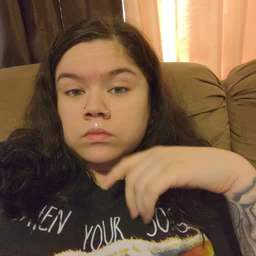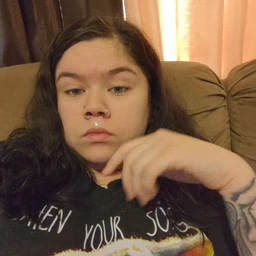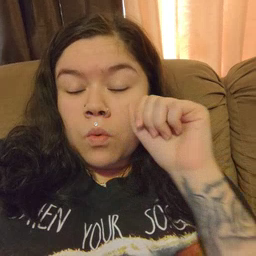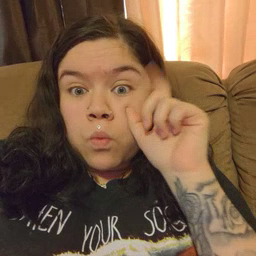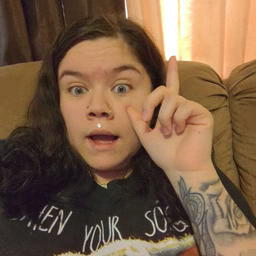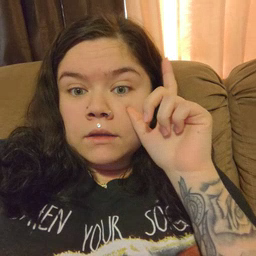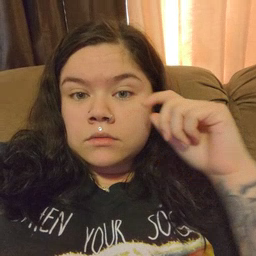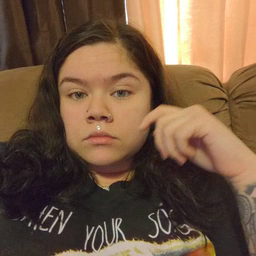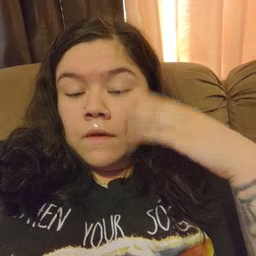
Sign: wake